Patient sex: M
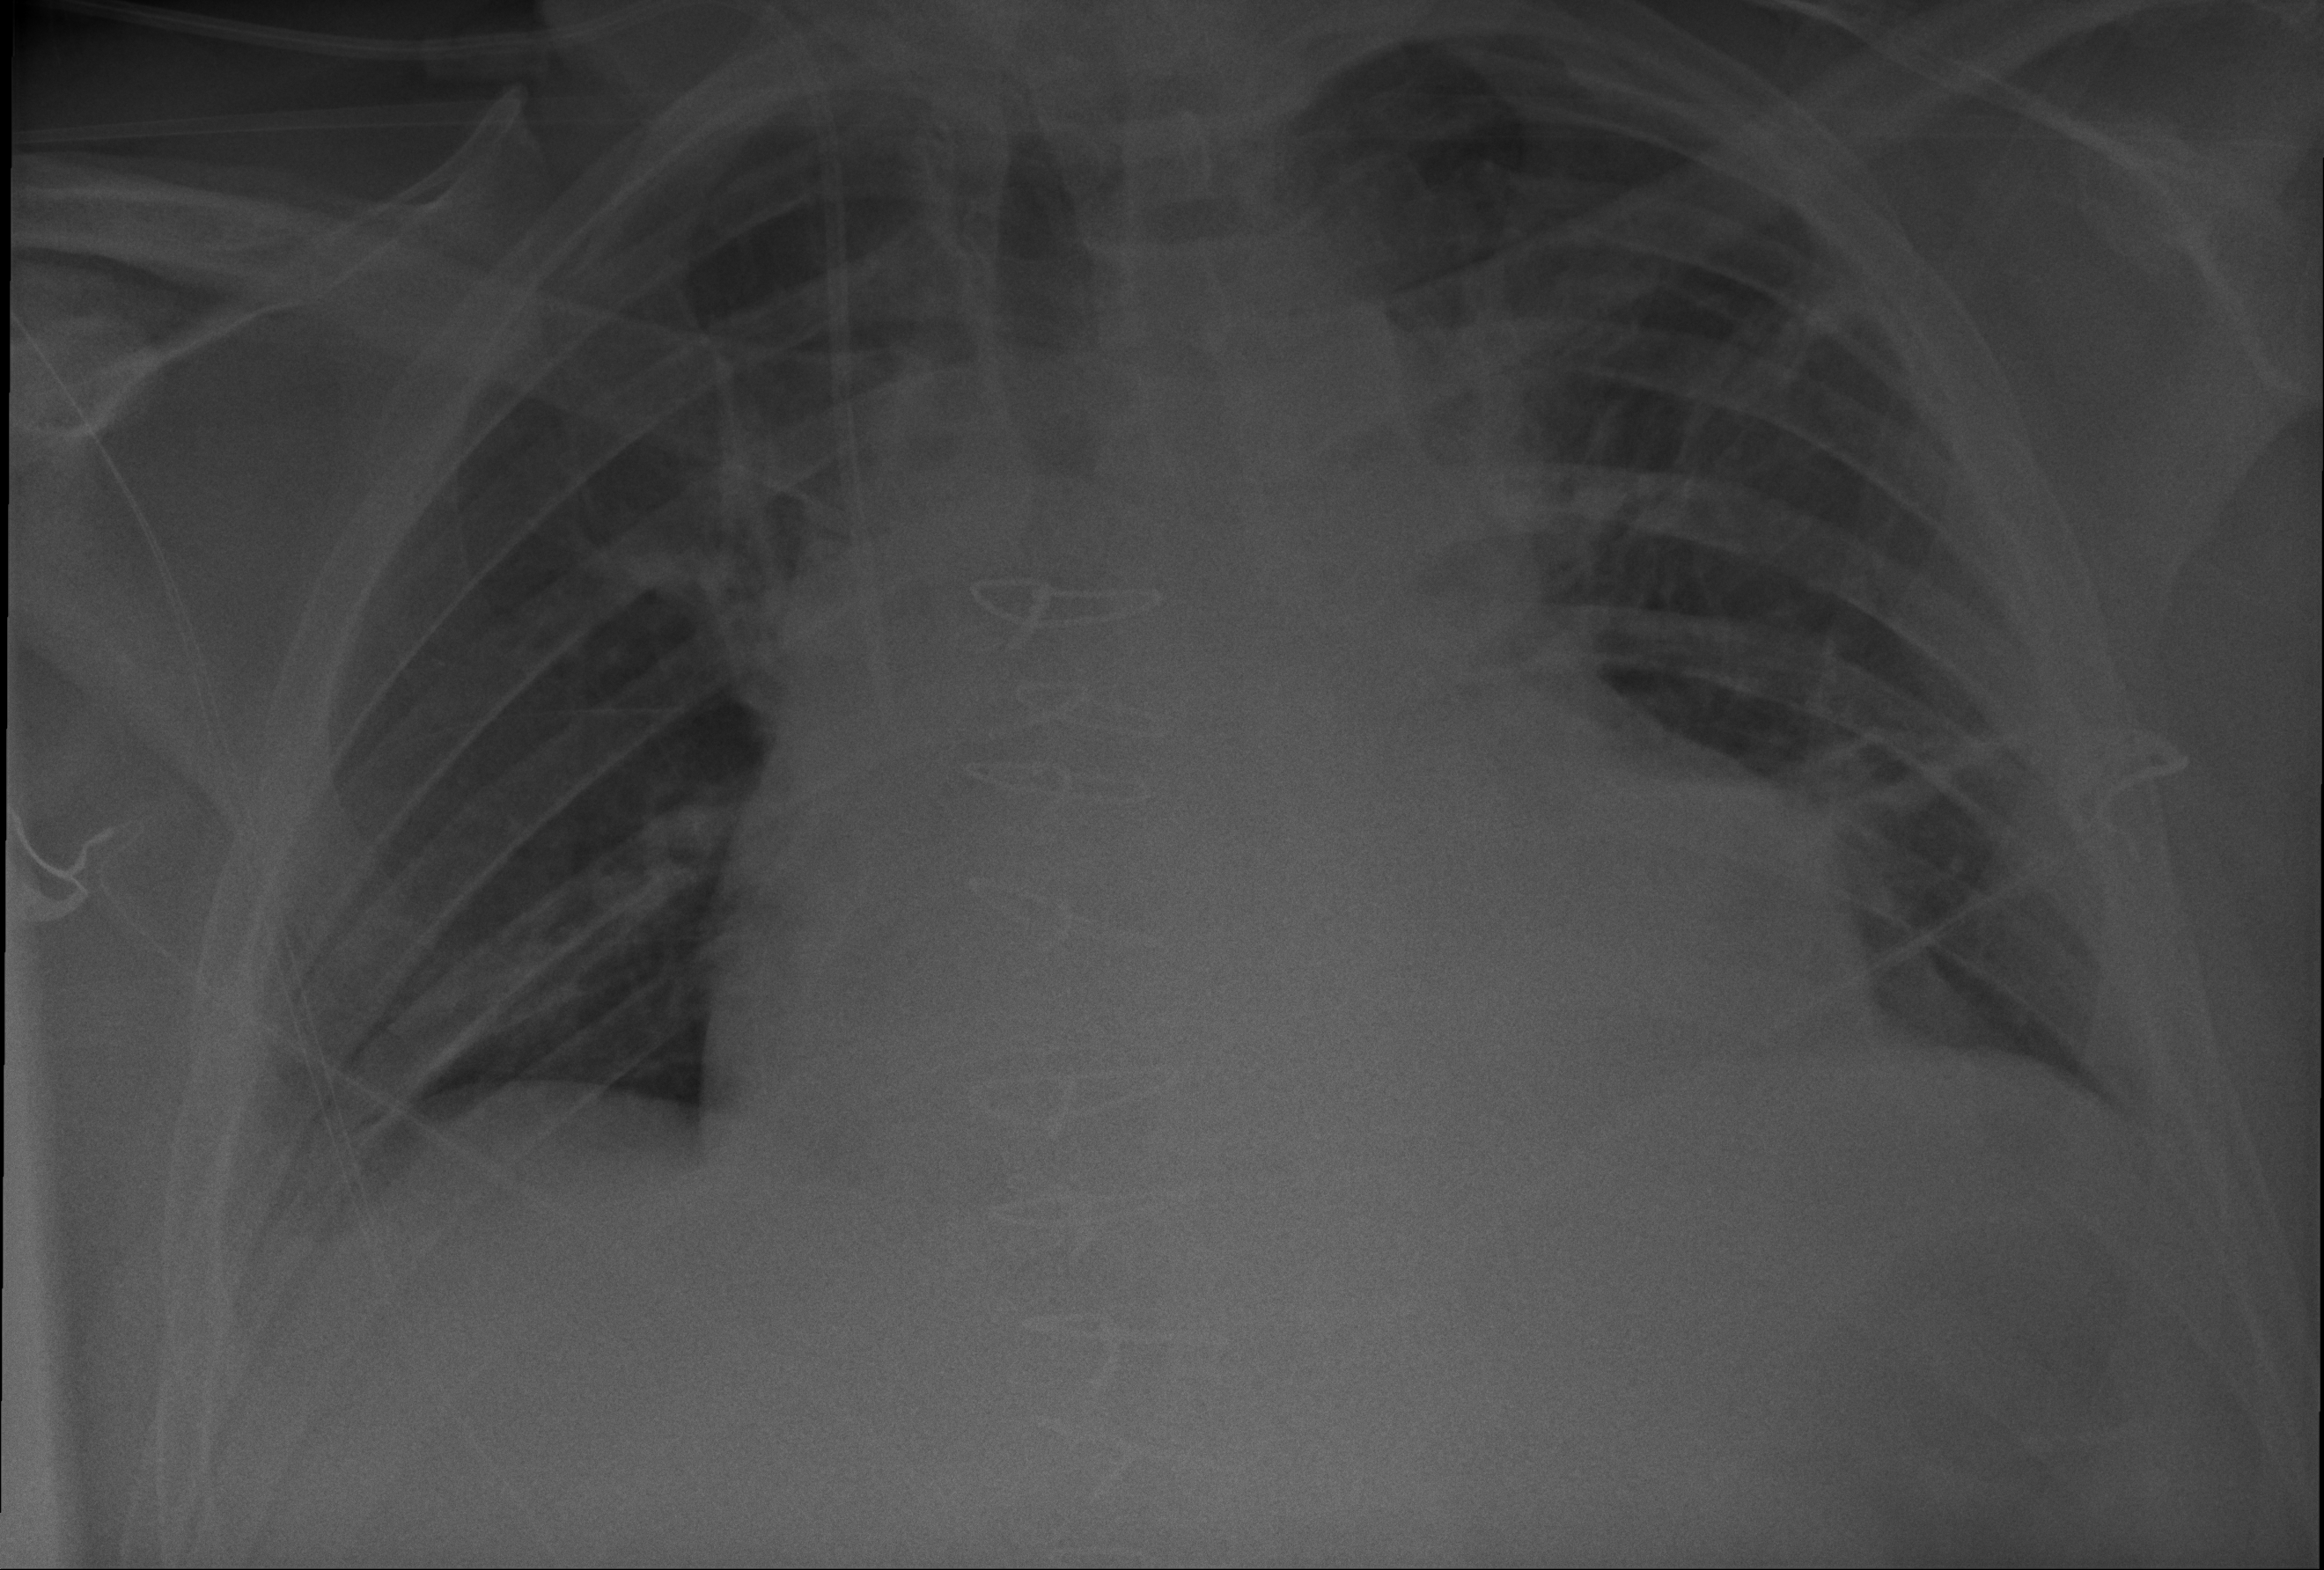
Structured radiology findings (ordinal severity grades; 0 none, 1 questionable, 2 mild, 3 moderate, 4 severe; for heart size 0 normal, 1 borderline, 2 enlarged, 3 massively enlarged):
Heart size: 2
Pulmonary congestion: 2
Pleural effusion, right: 0
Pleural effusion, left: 0
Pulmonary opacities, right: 2
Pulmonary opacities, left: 2
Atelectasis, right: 2
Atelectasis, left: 2